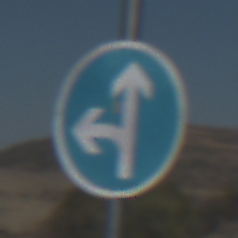
Verkehrszeichen: VorgeschriebeneFahrtrichtungGeradeausOderLinks
Umgebung: Outdoor, Nature
Tageszeit: Midday
Wetter: Clear
Licht: Natural
Jahreszeit: NotSpecified
Kontrast: HighContrast